Interaction volume radius: 5 \u00c5
Interaction volume height: 30 \u00c5
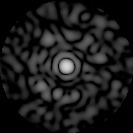
Disorder parameter: 0.8229